Question: I am trying to find an easier way to calculate the following stats: average, std, min, and max. So far I have tried combining the function name (E9), start column ($E$6), Start row ($F$2), end column($G$6), and end row ($F$3). The result was 'AVERAGE(A2:C10)'. I want this to return the value of 'AVERAGE(A2:C10)', which is '6.23'. Is there anyway to turn this into an equation that Excel can recognize? This concept will be used to find the average, std, min, and max for a large dataset. Thanks in advance!

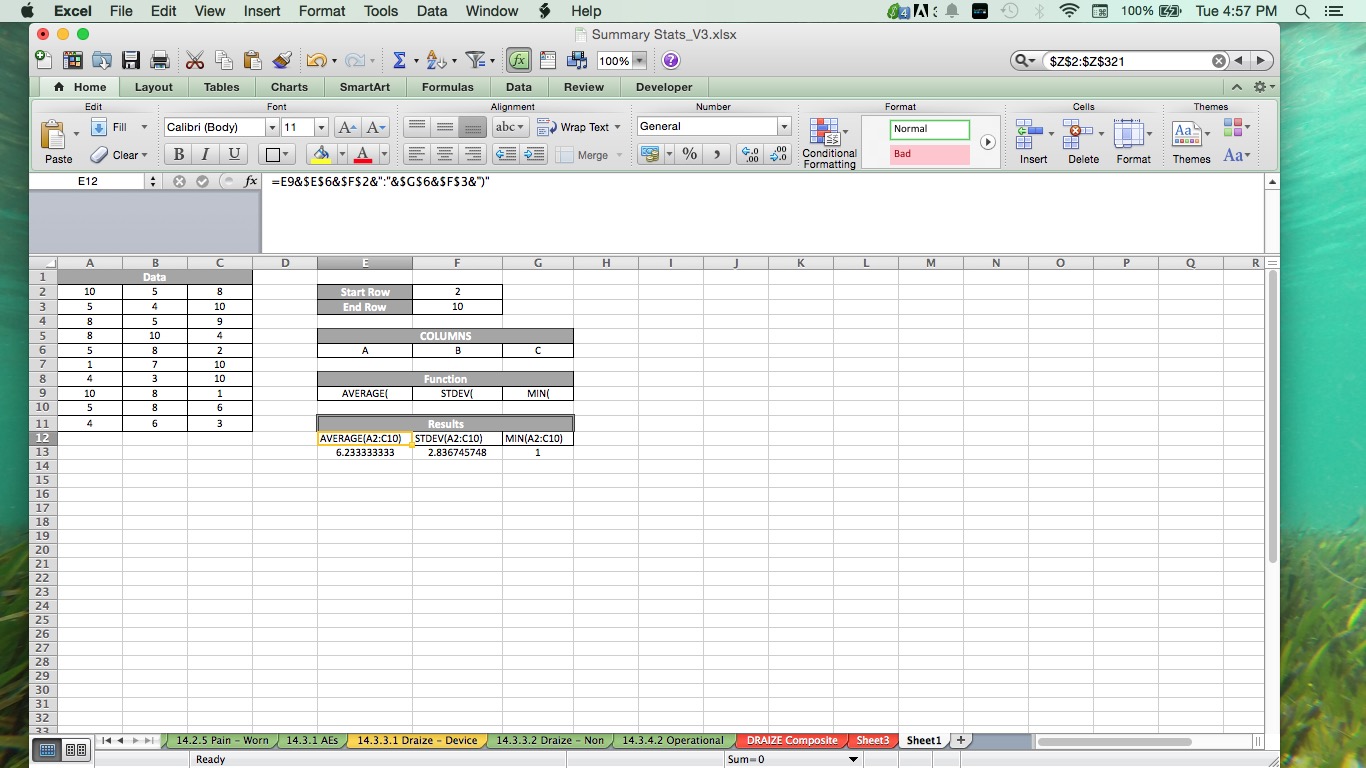
Answer: After some thinking about this, you could build a cross-reference table that provided the functionality of the formula with 'SUBTOTAL' while using 'INDIRECT' to provide the range.
'''
Function Function_Num Function_Num (excludes hidden values)
Average 1 101
Min 5 105
StDev 7 107
'''
A full list of available functionality with the <URL>. With that table in X1:Z4 your constructed formula would be,
=subtotal(vlookup(E9, X:Z, 2, false), indirect(e6&f3&":"&g6&f3))
Note that not every native worksheet function is available within but the three you have specified are as well as several others.
1. A data Validation list could use the Source: list for E9:G9 as X2:X4 or a named range defined as ='Sheet1'!$X$2:INDEX('Sheet1'!$X:$X, MATCH("zzz", 'Sheet1'!$X:$X)) for a 'last alphabetic' lookup.
2. The data lookup range itself could be defined as a dynamic named range with a Source: of =Sheet1!$X$2:INDEX(Sheet1!$Z:$Z, MATCH(1E+99, Sheet1!$Z:$Z)) for a 'last numeric' lookup.
3. The <100 and >100 function_num identifiers both work the same on rows 'hidden' by the Data > Sort & Filter > Filter command.
4. For Excel 2010 and higher, the AGGREGATE function may provide additional functionality.